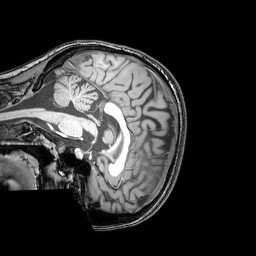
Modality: T1w
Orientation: sagittal
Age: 21
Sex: female
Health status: healthy
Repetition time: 0.081 s
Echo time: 0.037 s